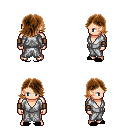
a pixel art fantasy rpg character, male body template, human, light skin, white robe, gold greaves, brown swoop hairstyle, leather bracers, black slippers, four views (front, back, left, right), 2x2 character sprite sheet, small pixel art, hard edges, no anti-aliasing